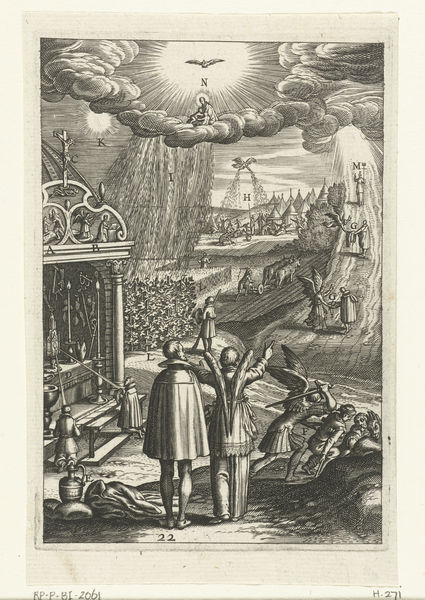
Titel: Embleem met engel die een man wijst op alle goede daden en gaven van God
Künstler: Boëtius Adamsz. Bolswert
Standort: Amsterdam
Institution: Rijksmuseum
Schlagwörter: baum, flügel, gott, himmel, weiß, wolken, menschen, grau, licht, schwarz, weg, wolke, taube, feld, felder, strauch, kelch, engel, acker, ernte, korn, grafik, graphik, schlacht, wetter, soldaten, wein, bauer, äcker, regen, strahlen, druck, druckgraphik, druckgrafik, schraffur, radierung, stich, illustration, schwert, beten, ritter, altar, karaffe, christus, jesus, jüngstes gericht, segen, kapelle, tempel, anbeten, kupferstich, gespann, ochsen, pflug, himmelfahrt, zelte, lager, amsterdam, antwerpen, zugtiere, himmelspforte, hl. geist, staruch, n, 22, rijksmuseum, eklcgh